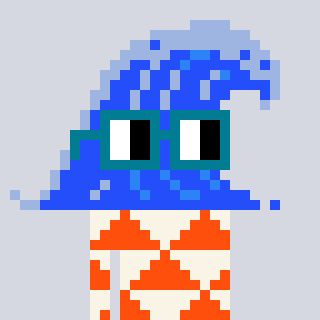
a pixel art character with square dark green glasses, a wave-shaped head and a orange-colored body on a cool background